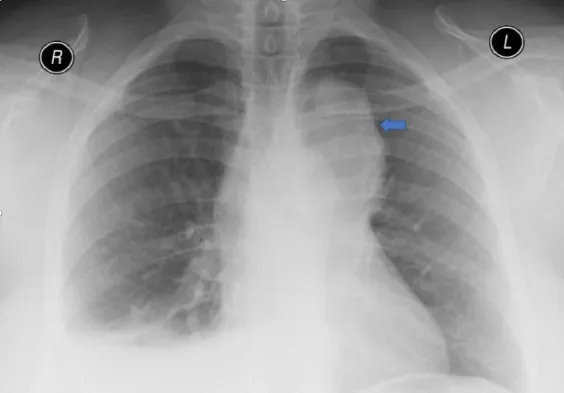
The chest radiograph, taken 4 years prior to the current
presentation, revealed a mass lesion in the left mid to upper zone. A clear
hilum overlay sign was present and the descending aorta was clearly
visible, suggesting an anterior mediastinal mass.
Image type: radiology (x_ray)